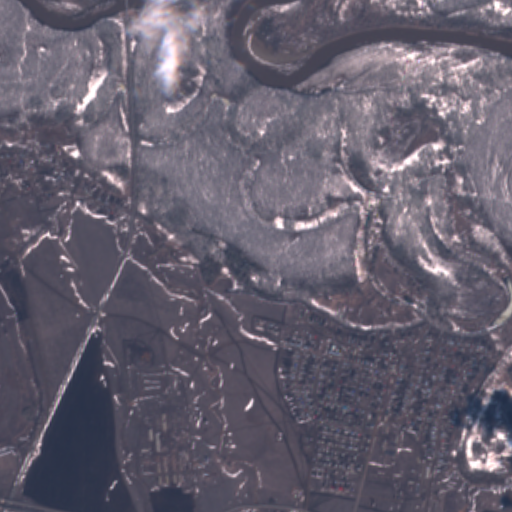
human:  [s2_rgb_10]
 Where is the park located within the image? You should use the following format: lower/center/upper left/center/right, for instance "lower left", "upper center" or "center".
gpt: The park is located in the lower right of the image.
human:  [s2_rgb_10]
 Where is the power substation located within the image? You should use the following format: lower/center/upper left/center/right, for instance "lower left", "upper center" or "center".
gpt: The power substation is located in the lower center of the image.
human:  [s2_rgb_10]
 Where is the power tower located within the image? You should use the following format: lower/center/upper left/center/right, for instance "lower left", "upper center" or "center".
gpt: The power tower is located in the lower right of the image.
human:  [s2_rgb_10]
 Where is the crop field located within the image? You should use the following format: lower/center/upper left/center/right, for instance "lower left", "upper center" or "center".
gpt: There is no crop field in the image.